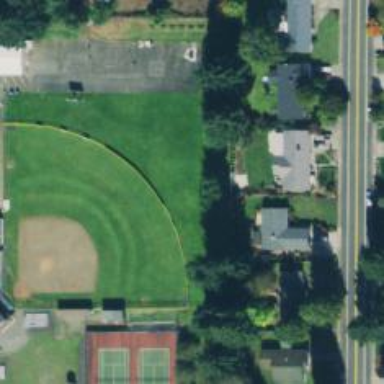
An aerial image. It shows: Baseball pitch enclosed by fence.